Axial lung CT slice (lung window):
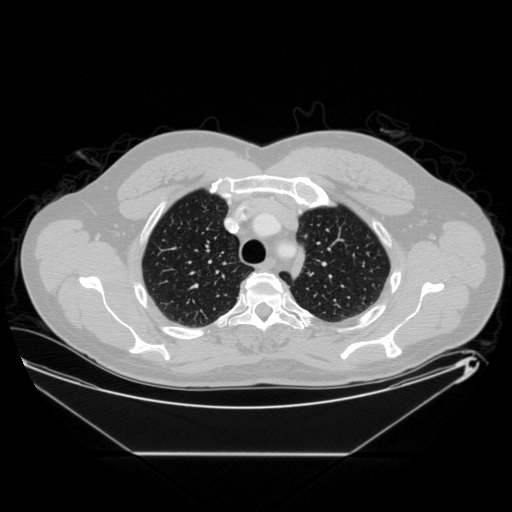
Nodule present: no